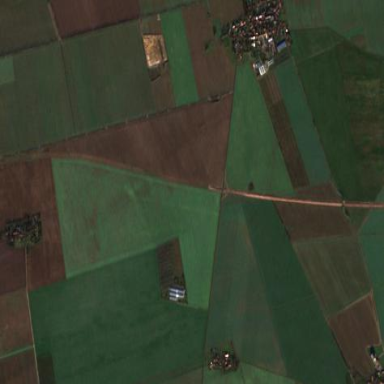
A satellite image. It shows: Picturesque farmland scene.